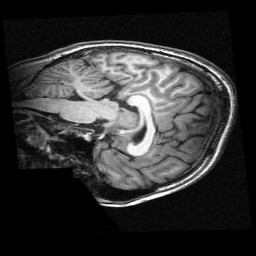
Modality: T1w
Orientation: sagittal
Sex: male